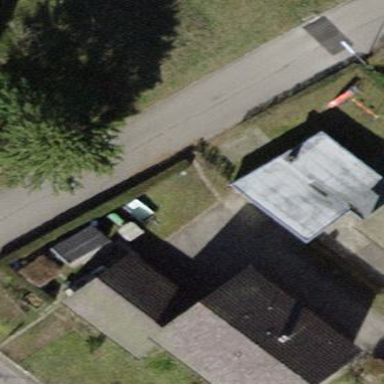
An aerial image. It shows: Garage.